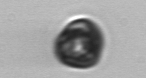
Label: Dinophyceae